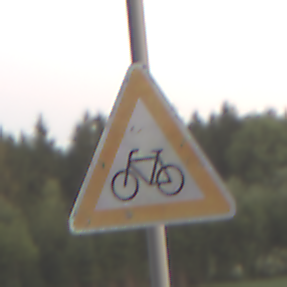
Verkehrszeichen: RadverkehrRechts
Umgebung: Outdoor, Nature
Tageszeit: SunriseSunset
Wetter: Clear
Licht: Natural
Jahreszeit: NotSpecified
Kontrast: LowContrast